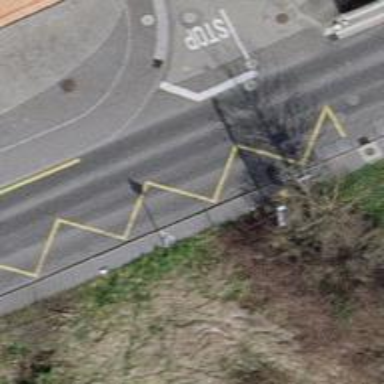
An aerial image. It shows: Asphalt sidewalk leading to public transport platform.